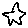
Label: star